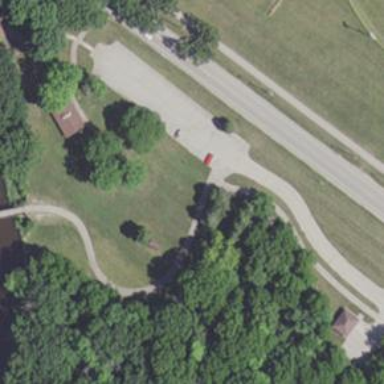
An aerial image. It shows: Asphalt path with excellent trail visibility.